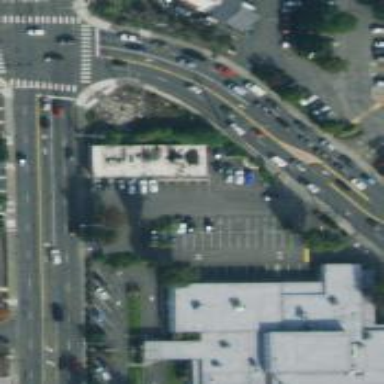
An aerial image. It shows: Convenience shop.